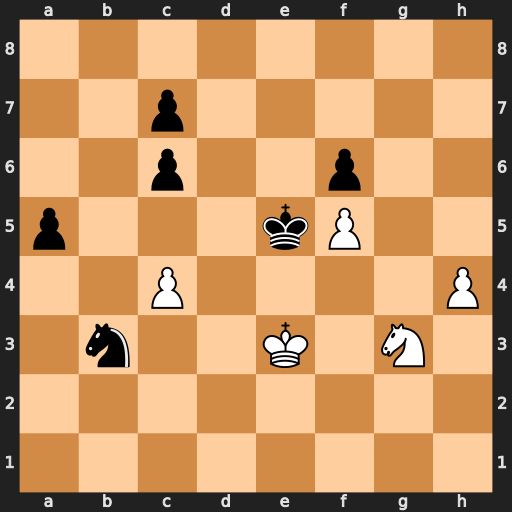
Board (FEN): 8/2p5/2p2p2/p3kP2/2P4P/1n2K1N1/8/8
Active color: w
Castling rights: -
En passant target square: -
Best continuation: h5 a4 h6 a3 h7